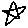
Label: star